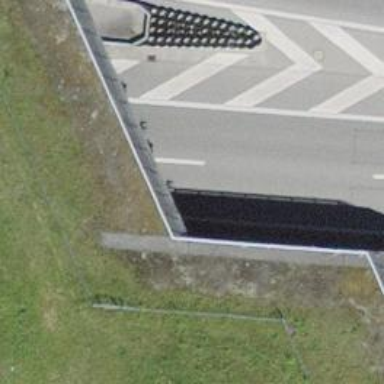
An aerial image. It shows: Wall barrier.